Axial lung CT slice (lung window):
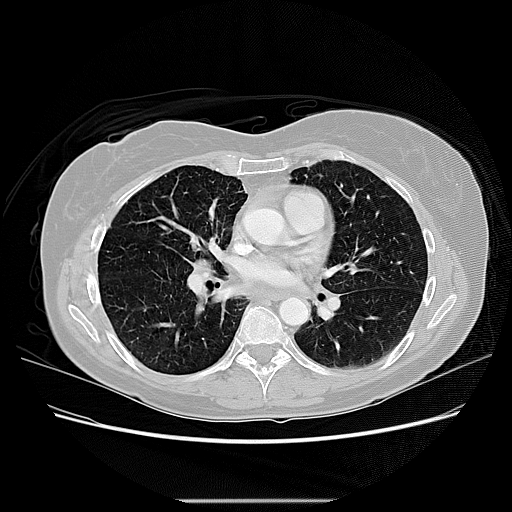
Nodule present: no